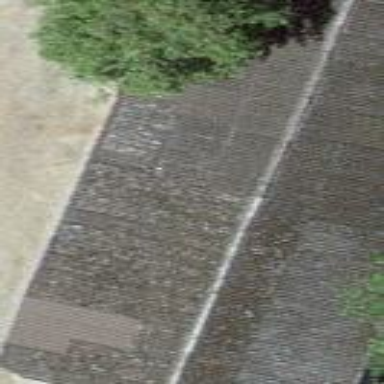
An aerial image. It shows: View of roof of building.